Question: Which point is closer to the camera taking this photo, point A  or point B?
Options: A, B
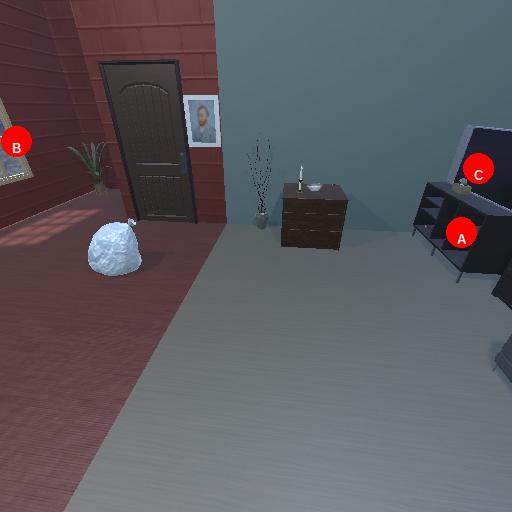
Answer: A